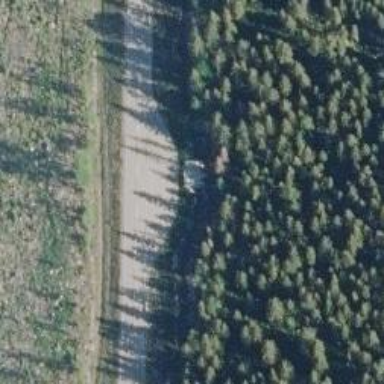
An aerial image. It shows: Rest area along the road.